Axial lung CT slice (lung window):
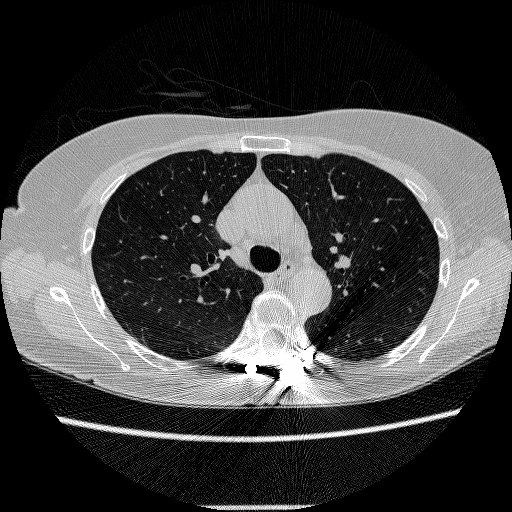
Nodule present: no